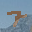
Label: 7